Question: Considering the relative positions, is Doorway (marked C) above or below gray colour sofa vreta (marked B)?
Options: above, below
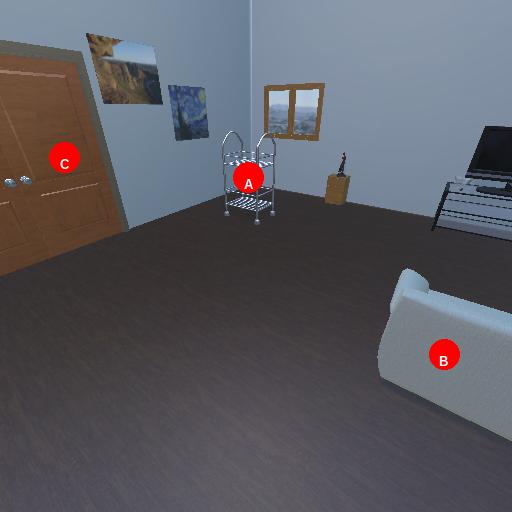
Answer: above